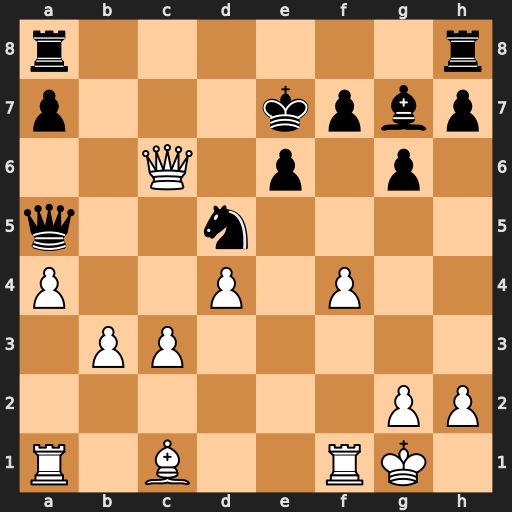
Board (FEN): r6r/p3kpbp/2Q1p1p1/q2n4/P2P1P2/1PP5/6PP/R1B2RK1
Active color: w
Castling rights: -
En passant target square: -
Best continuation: f5 gxf5 Rxf5 f6 Ba3+ Kf7 Qd7+ Kg6 Rf3